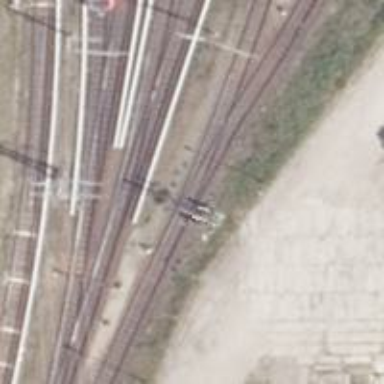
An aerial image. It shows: Railway switch.